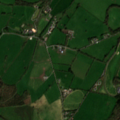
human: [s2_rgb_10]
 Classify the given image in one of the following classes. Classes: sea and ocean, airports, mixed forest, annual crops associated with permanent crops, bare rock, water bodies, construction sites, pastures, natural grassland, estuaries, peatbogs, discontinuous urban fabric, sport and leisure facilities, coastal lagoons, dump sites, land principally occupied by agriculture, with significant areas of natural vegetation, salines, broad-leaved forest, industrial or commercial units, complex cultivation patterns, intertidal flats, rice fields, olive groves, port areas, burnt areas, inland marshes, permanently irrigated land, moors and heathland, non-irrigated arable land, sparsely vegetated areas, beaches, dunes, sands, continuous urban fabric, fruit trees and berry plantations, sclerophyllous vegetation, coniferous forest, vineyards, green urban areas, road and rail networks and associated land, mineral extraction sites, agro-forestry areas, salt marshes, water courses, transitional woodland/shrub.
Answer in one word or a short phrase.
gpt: sport and leisure facilities, pastures, broad-leaved forest